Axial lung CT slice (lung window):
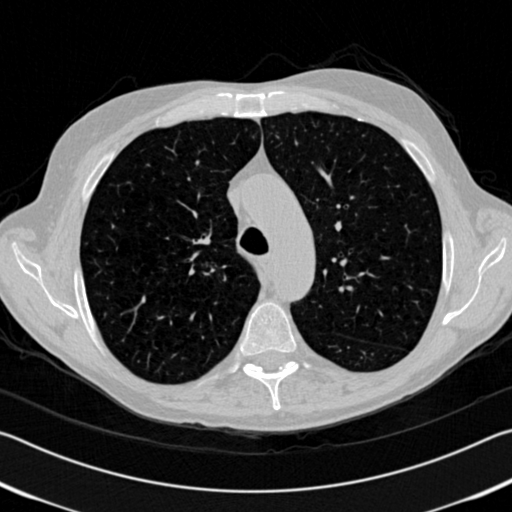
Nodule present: no